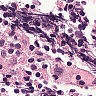
Metastatic tissue present: no